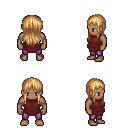
a pixel art fantasy rpg character, male body template, human, dark skin, maroon tunic, magenta pants, light blonde unkempt hairstyle, four views (front, back, left, right), 2x2 character sprite sheet, small pixel art, hard edges, no anti-aliasing